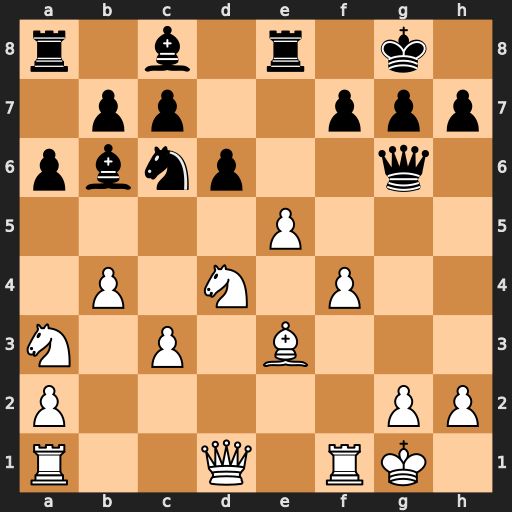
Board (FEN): r1b1r1k1/1pp2ppp/pbnp2q1/4P3/1P1N1P2/N1P1B3/P5PP/R2Q1RK1
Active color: w
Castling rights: -
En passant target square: -
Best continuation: f5 Bxf5 Nxf5 Bxe3+ Nxe3